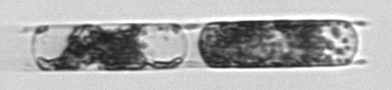
Label: Hemiaulus